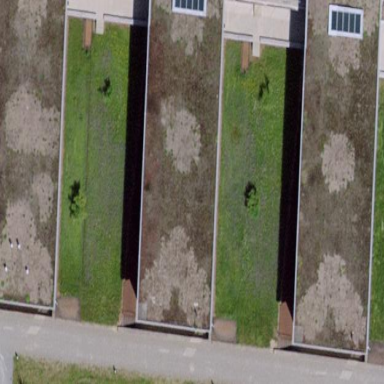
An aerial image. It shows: Building part with flat roof.